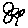
Label: flower